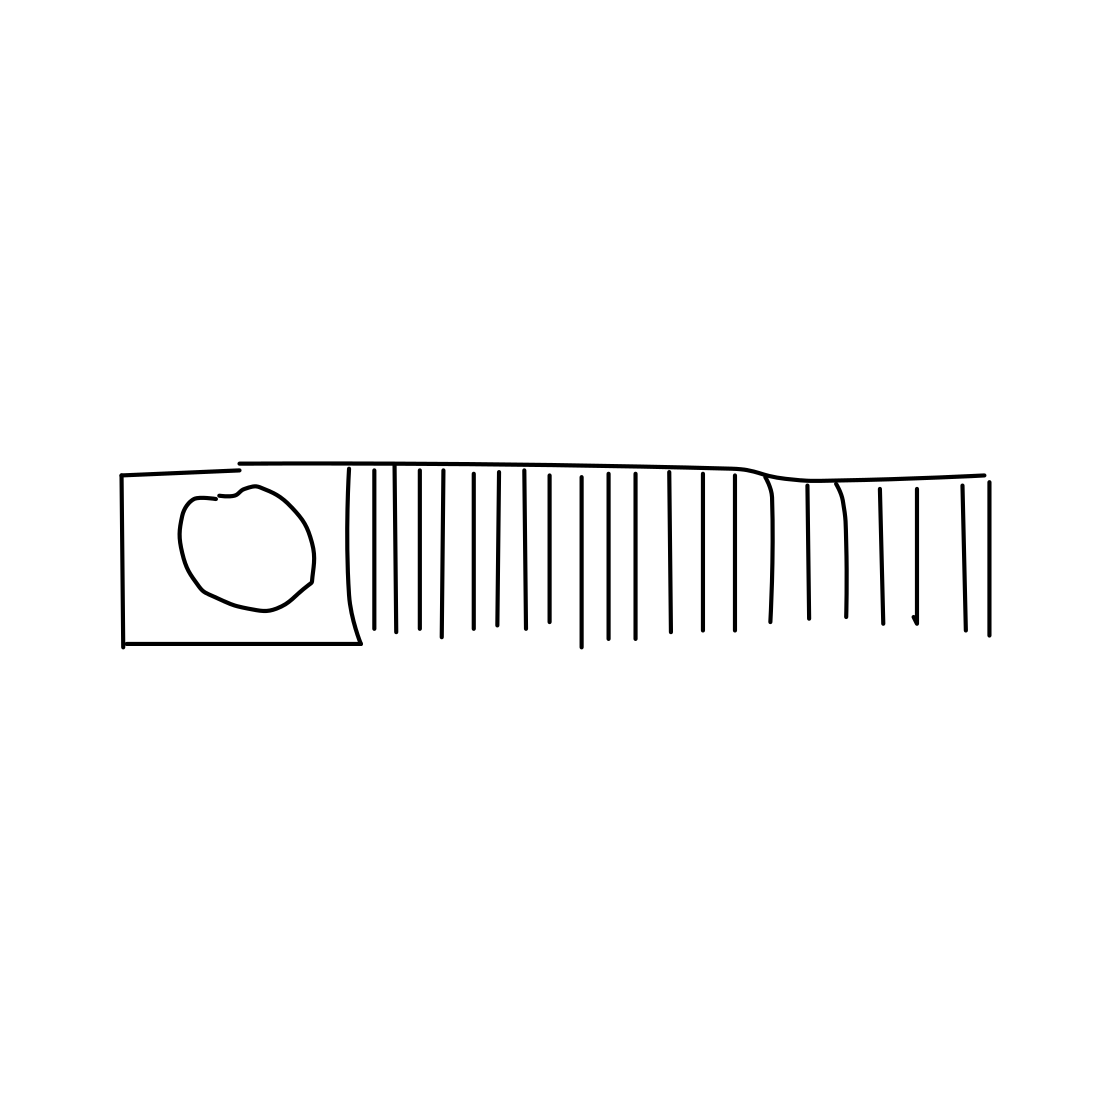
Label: comb